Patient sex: M
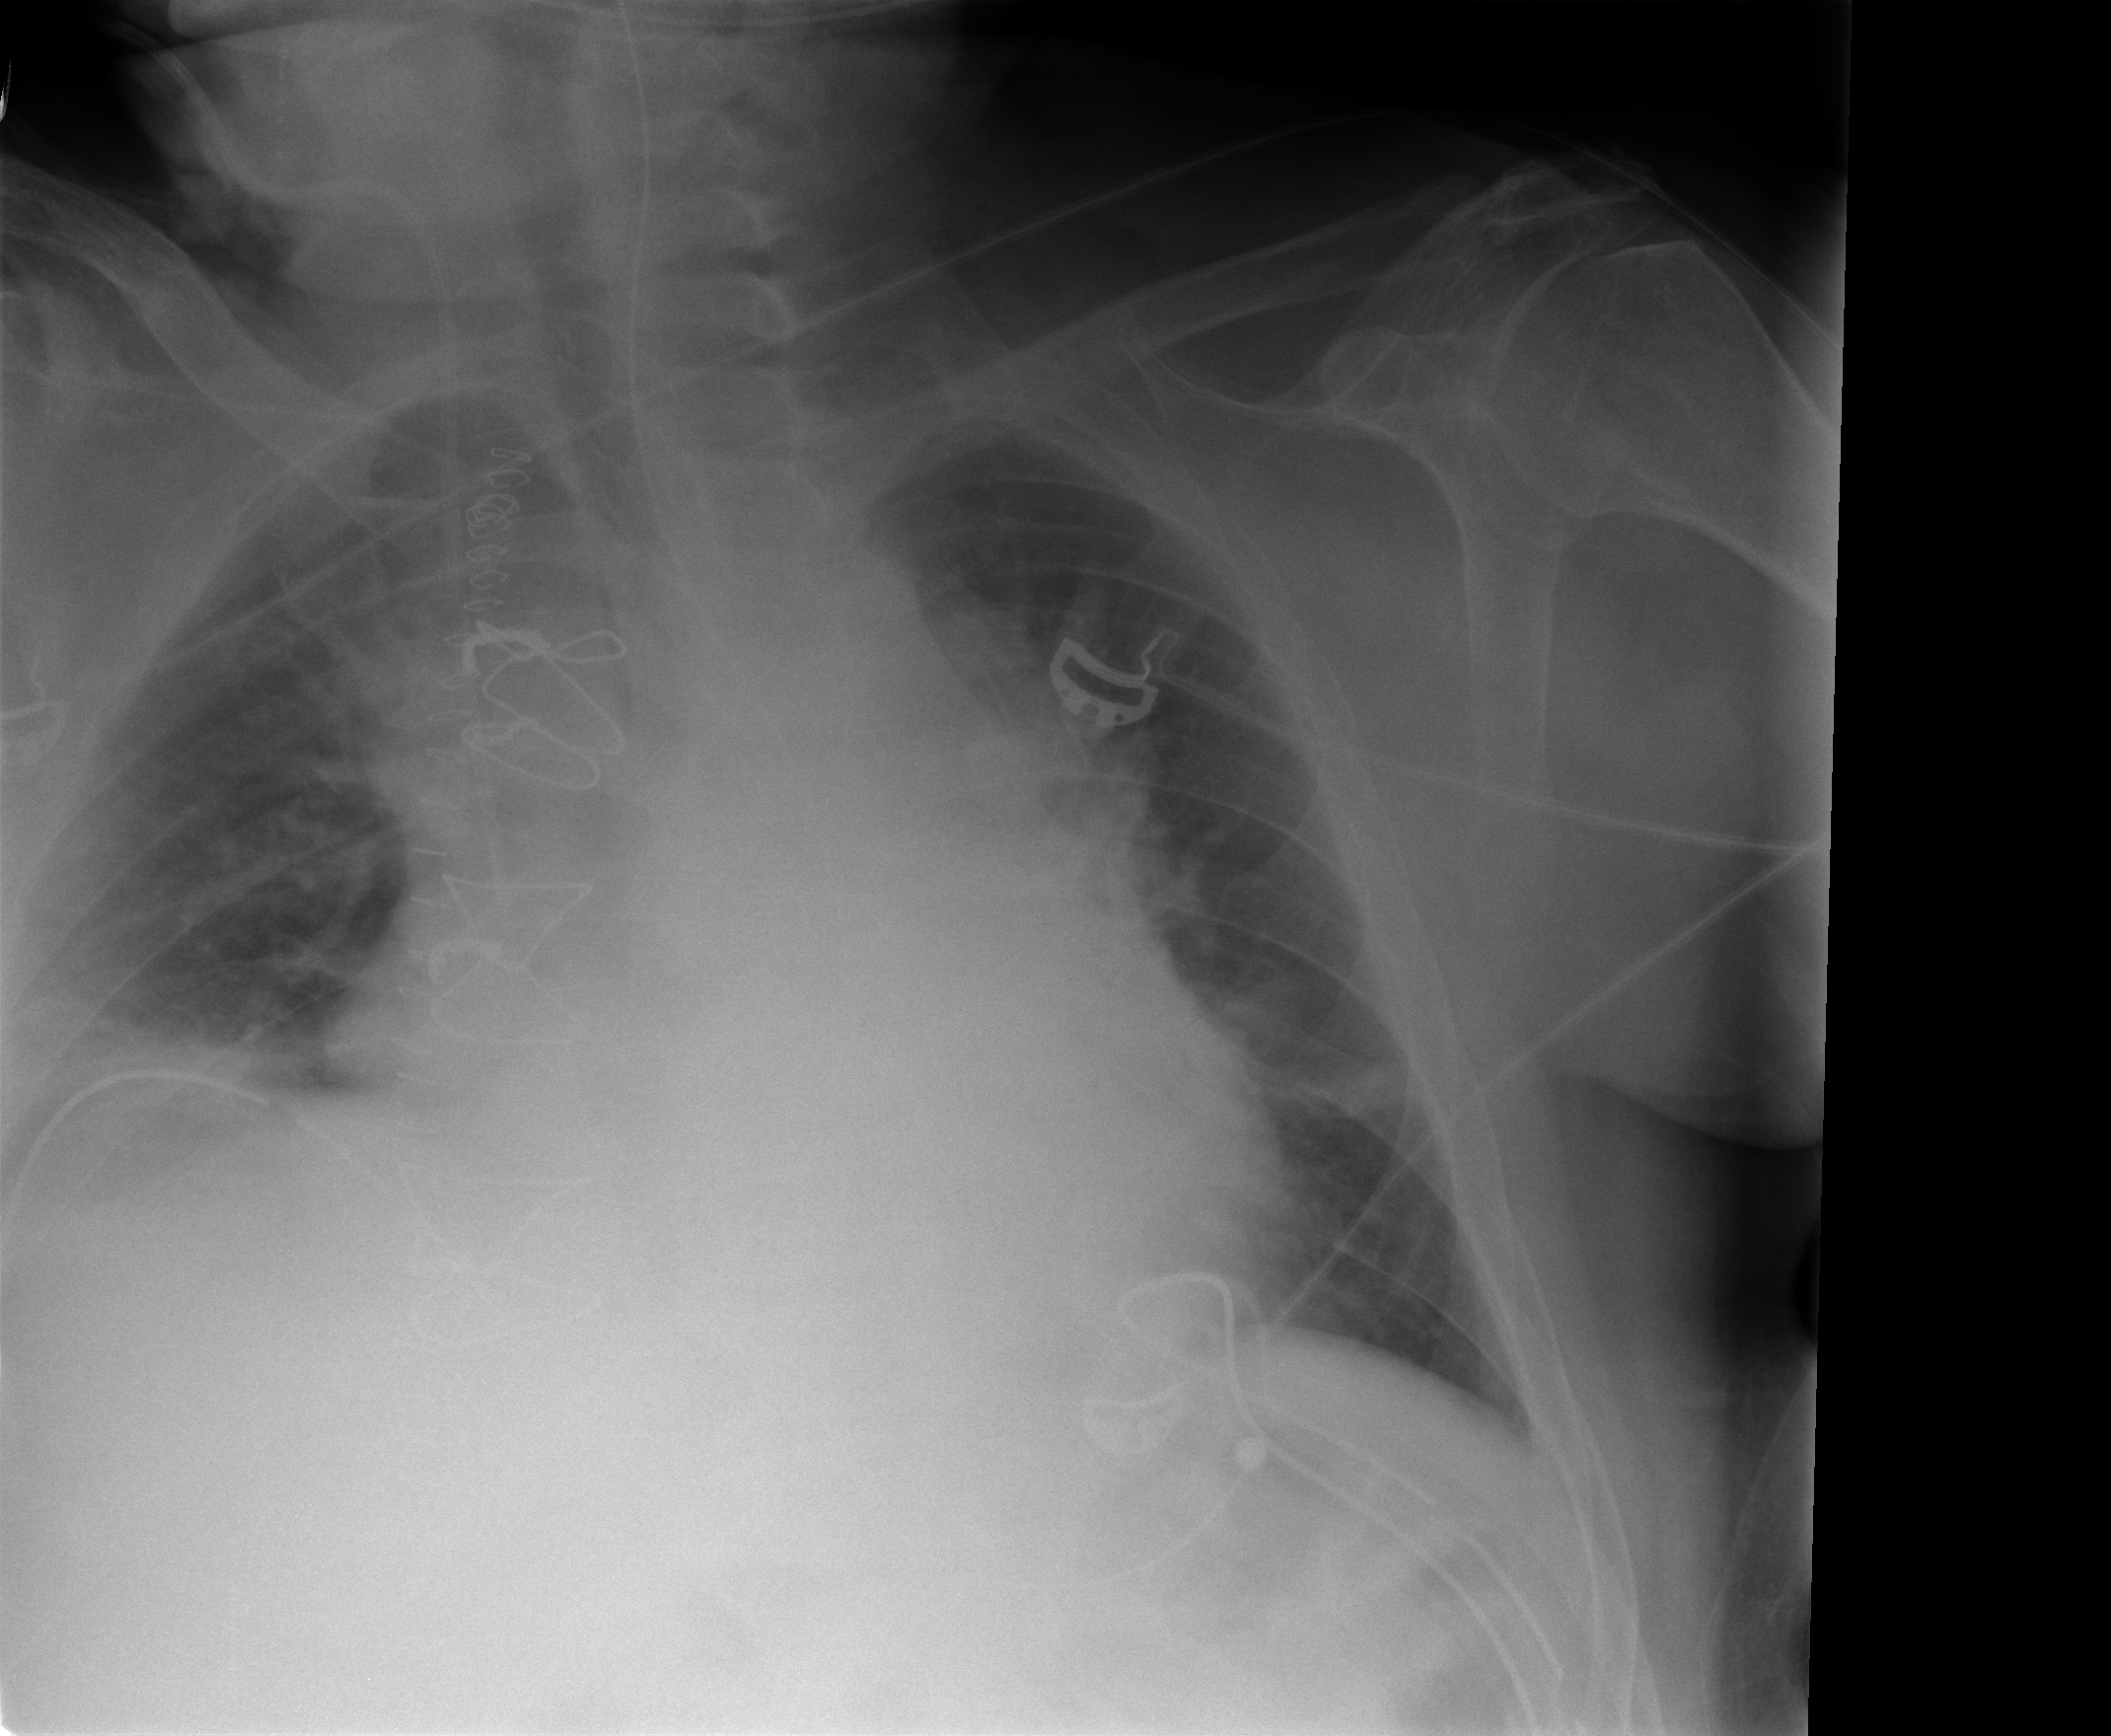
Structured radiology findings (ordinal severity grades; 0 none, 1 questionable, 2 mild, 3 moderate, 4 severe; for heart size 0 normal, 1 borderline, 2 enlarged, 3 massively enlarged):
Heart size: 2
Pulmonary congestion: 1
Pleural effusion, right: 1
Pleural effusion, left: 0
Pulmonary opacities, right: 0
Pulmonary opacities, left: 0
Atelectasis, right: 2
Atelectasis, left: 2